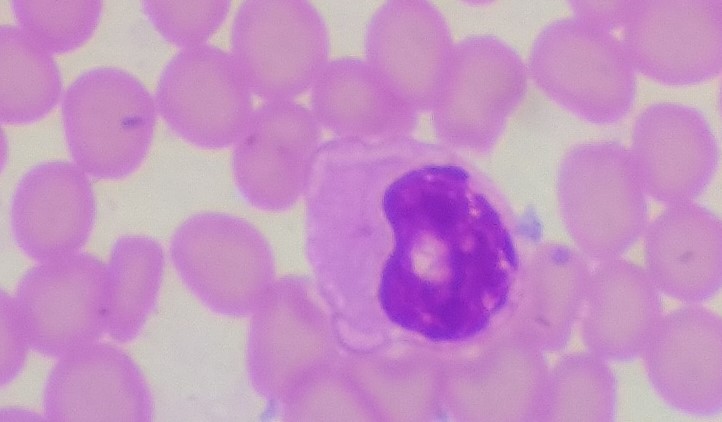
White blood cell type: Monocyte